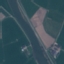
Land use / land cover: River